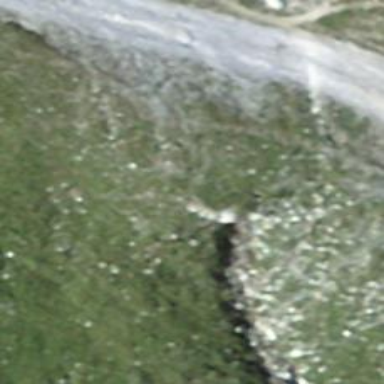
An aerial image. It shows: Culvert tunnel.